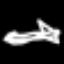
Label: airplane